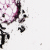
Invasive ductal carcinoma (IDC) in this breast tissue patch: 0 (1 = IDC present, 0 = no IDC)